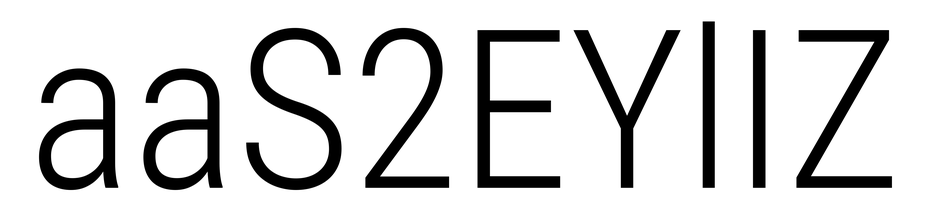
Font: Roboto_Condensed_Light